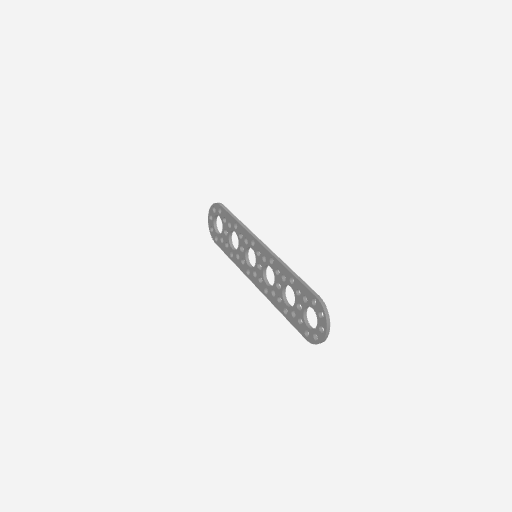
Part: PatternPlateRoundEnd6H